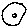
Label: moon